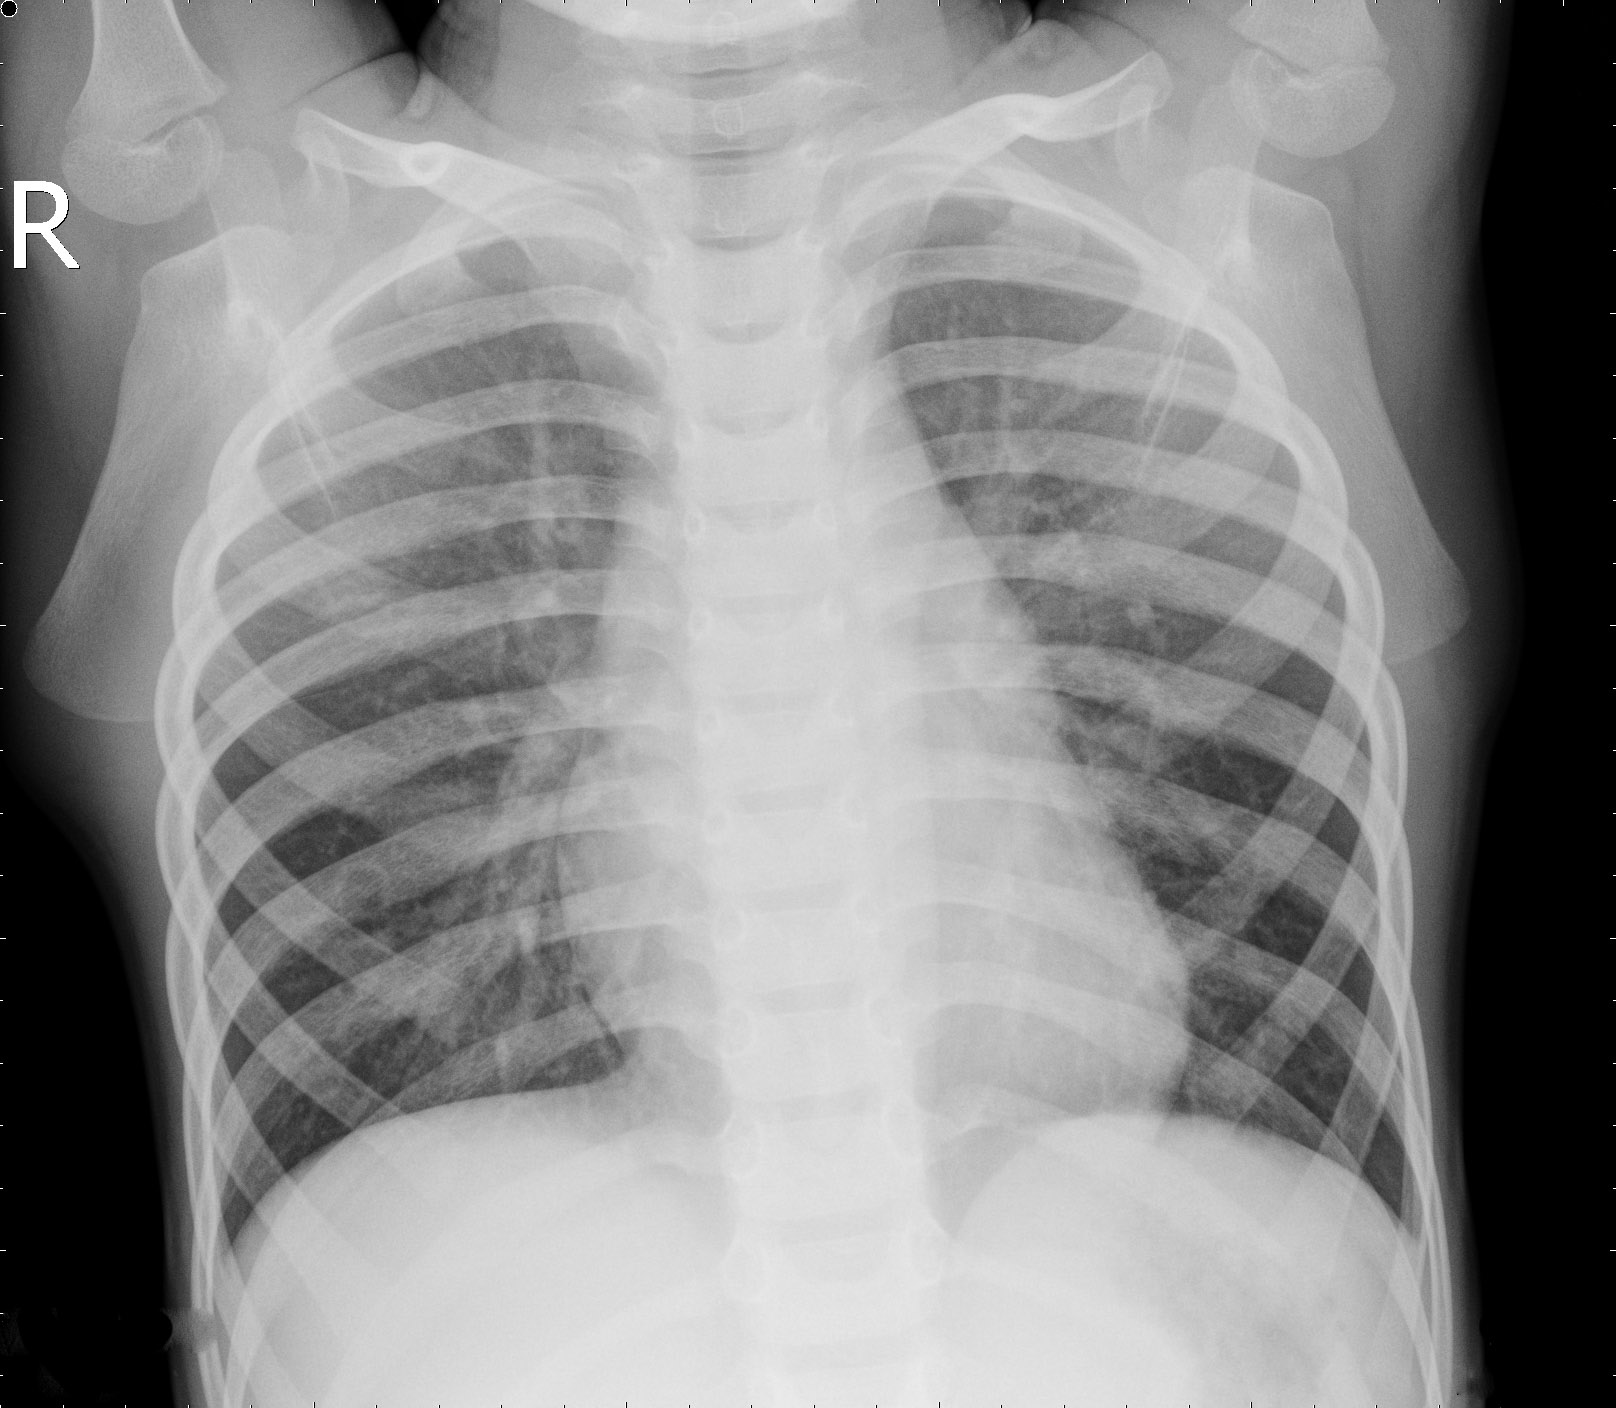
Diagnosis: NORMAL